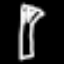
Label: fork